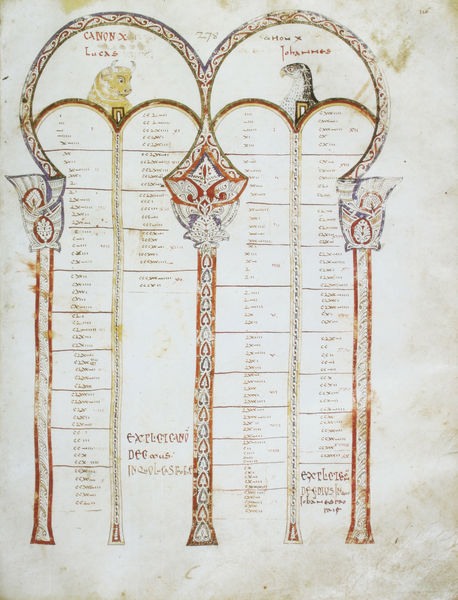
Titel: Biblia Hispalense (aus Andalusien), Kanontafel X
Standort: Madrid
Institution: Biblioteca Nacional
Schlagwörter: adler, blau, falke, kopf, weiß, gelb, braun, köpfe, pfeiler, schwarz, säule, säulen, zeichnung, rot, tier, tiere, beige, muster, ornament, alt, architektur, bibel, johannes, rahmen, gold, blatt, kreis, ranken, schrift, papier, bogen, zwei, stab, farbe, grafik, linien, spalten, rand, rundbogen, inschrift, dekor, ornamente, verzierung, palme, kordel, tor, bögen, buch, orient, linie, seite, illustration, text, beschriftung, schlange, entwurf, löwenkopf, tinte, kapitelle, namen, kapitell, buchseite, flecken, pergament, arabisch, dienst, mittelalter, rundbögen, habicht, dreck, fleckig, plan, kanon, löwe, stier, miniatur, islam, stierkopf, handschrift, testament, symbole, tabelle, dreckig, aufbau, ochs, arabeske, latein, lateinisch, elemente, markus, wörter, ottonisch, apostel, buchmalerei, inhalt, spalte, chrift, evangelium, canon, evangelisten, evangeliar, lukas, kolumnen, matthäus, liste, auflistung, adlerkopf, vogelkopf, listen, aufzählung, raubvogel, evangelien, lucas, illumination, evangelistensymbole, blaau, evagelist, evagelistenseiten, illuminiert, lateinischs, synopse, szier, textbild, handschrft, kalendarium, evangelienymbole, lateinische schrift